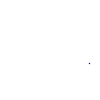
Particle: kaon